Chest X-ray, PA view. Patient: 14 years old, sex M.
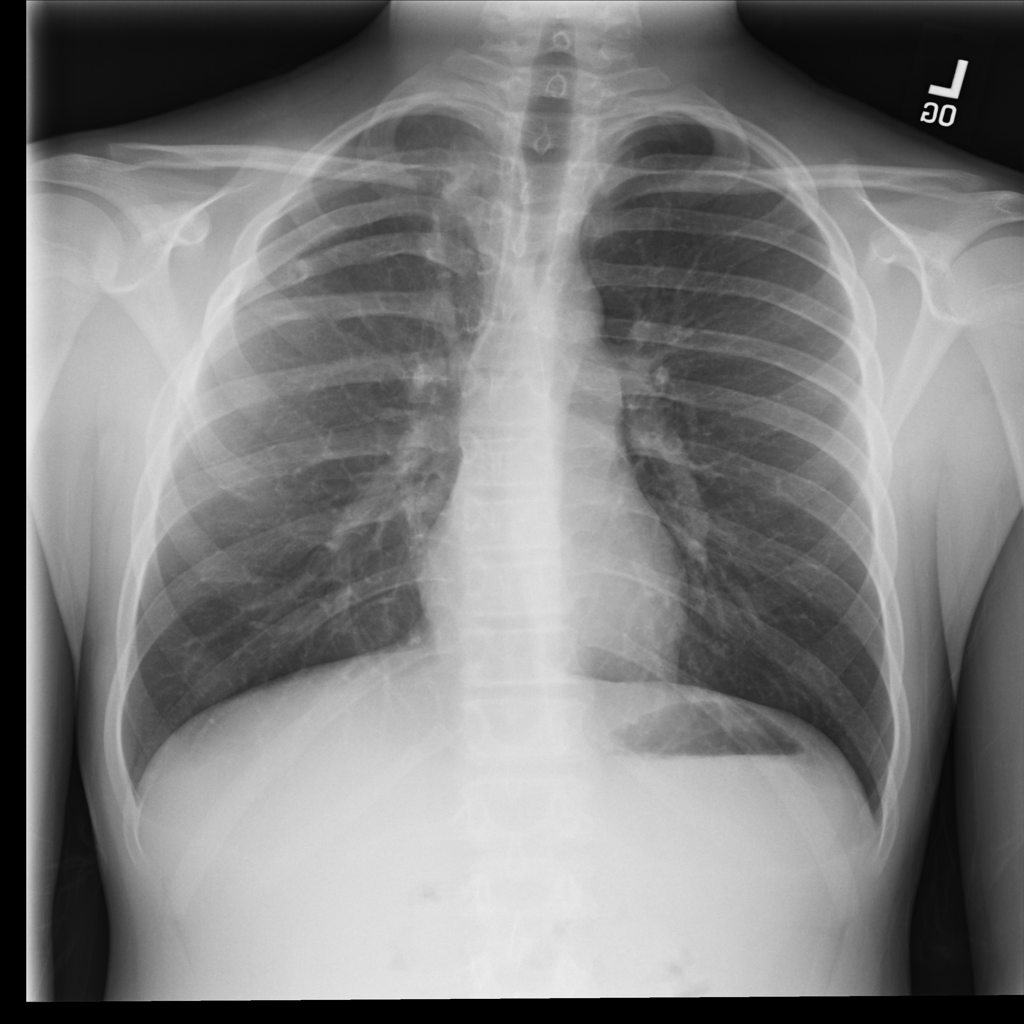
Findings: No Finding